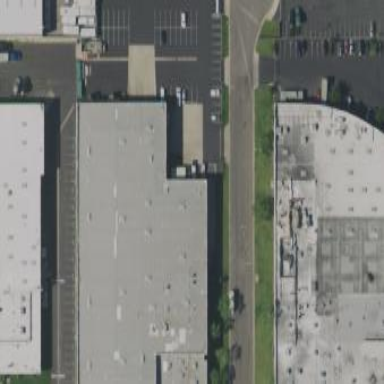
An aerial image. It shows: Commercial building.